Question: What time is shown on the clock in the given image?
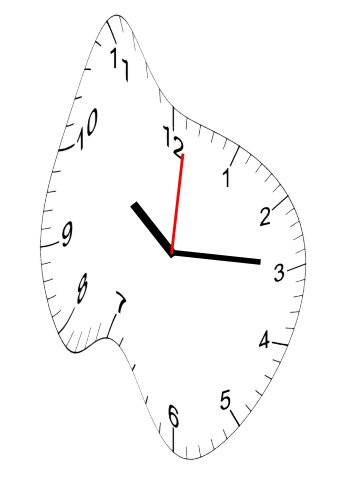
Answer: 10:15:01